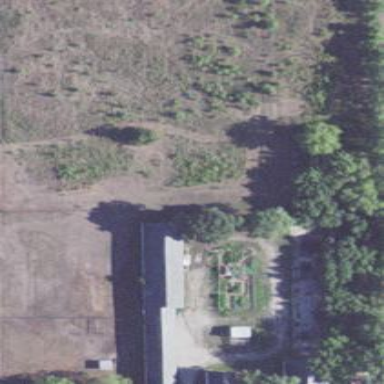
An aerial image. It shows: Farmyard area.